Interaction volume radius: 5 \u00c5
Interaction volume height: 35 \u00c5
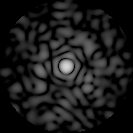
Disorder parameter: 0.86